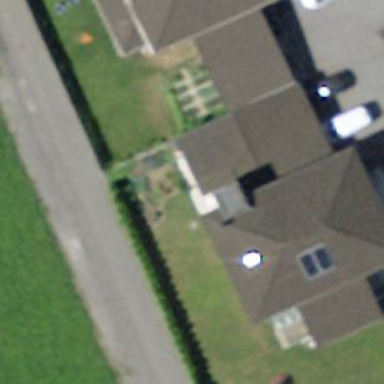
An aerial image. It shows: Simple house.